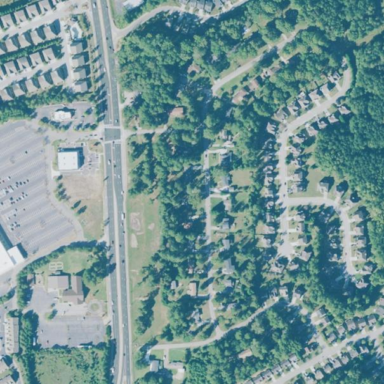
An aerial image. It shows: Residential area within neighborhood.